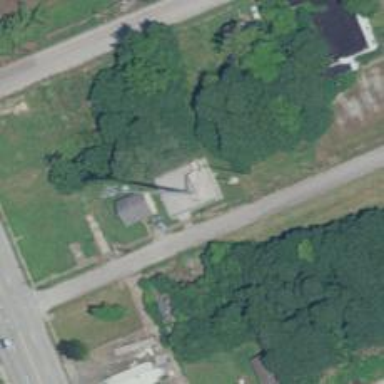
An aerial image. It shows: Man-made mast used for communication purposes.